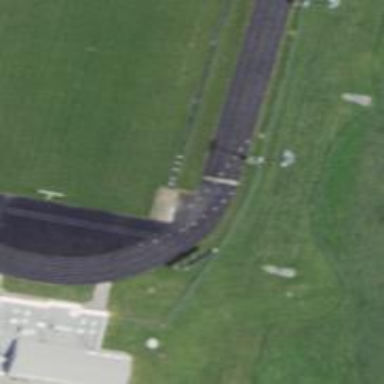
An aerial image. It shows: Athletics track located in leisure land area.